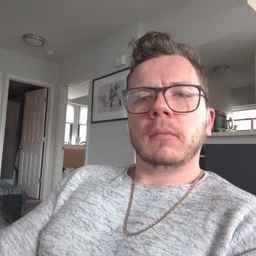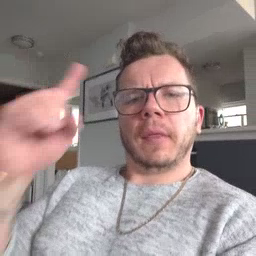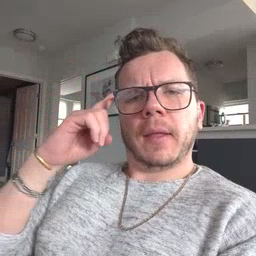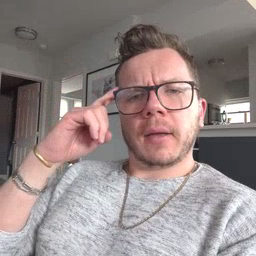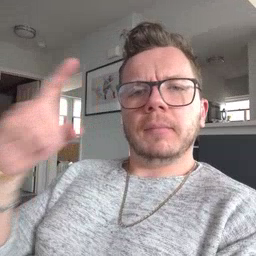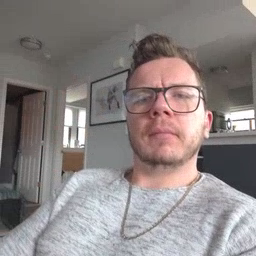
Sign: think